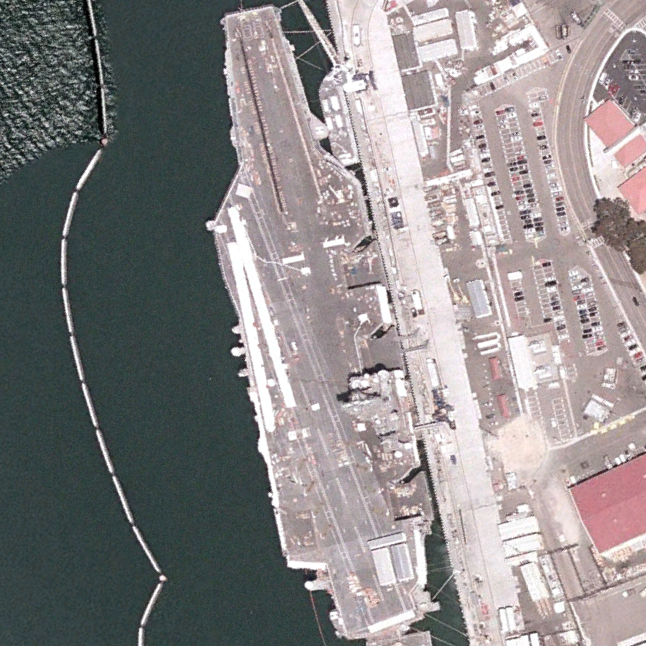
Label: aircraft_carrier